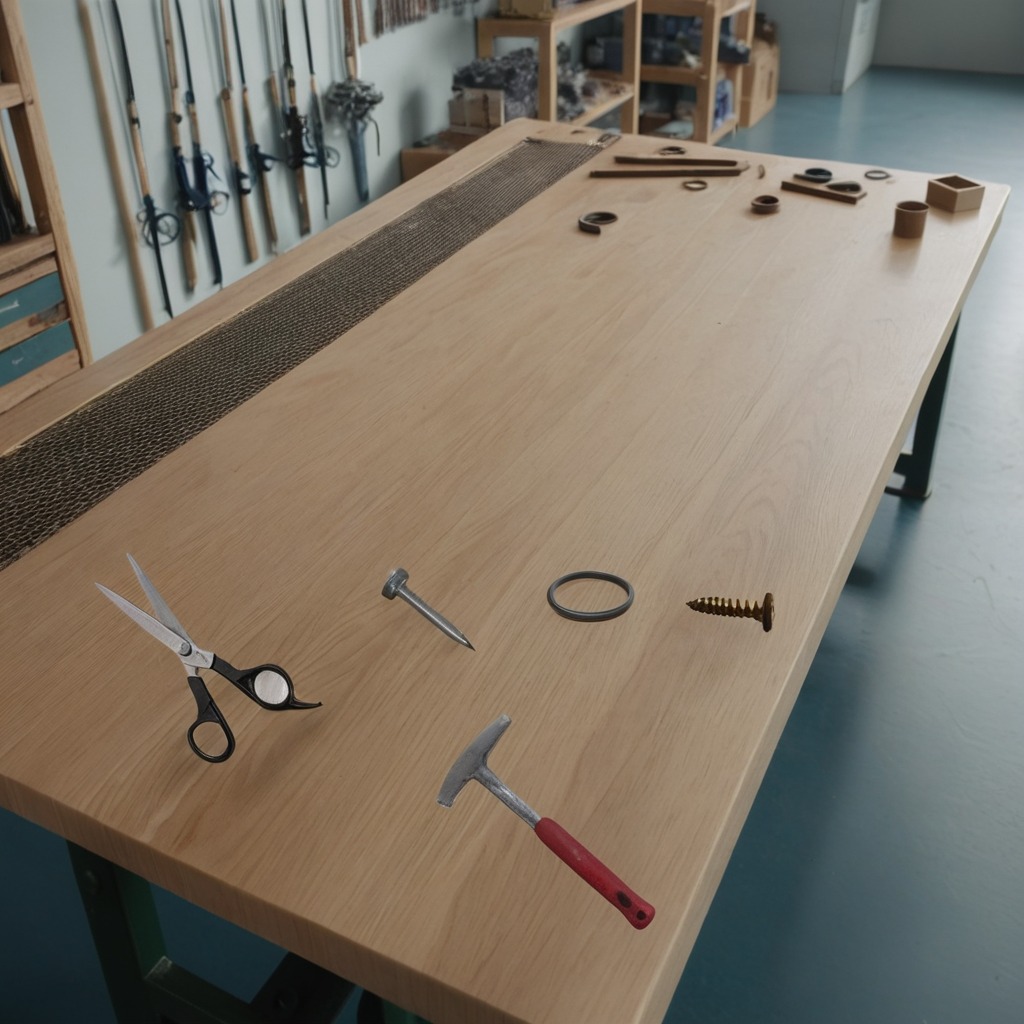
A rubber o-ring, a metal machine screw, an iron nail, a hammer, and a pair of scissors are lying on the workbench inside a coastal fishing gear workshop.